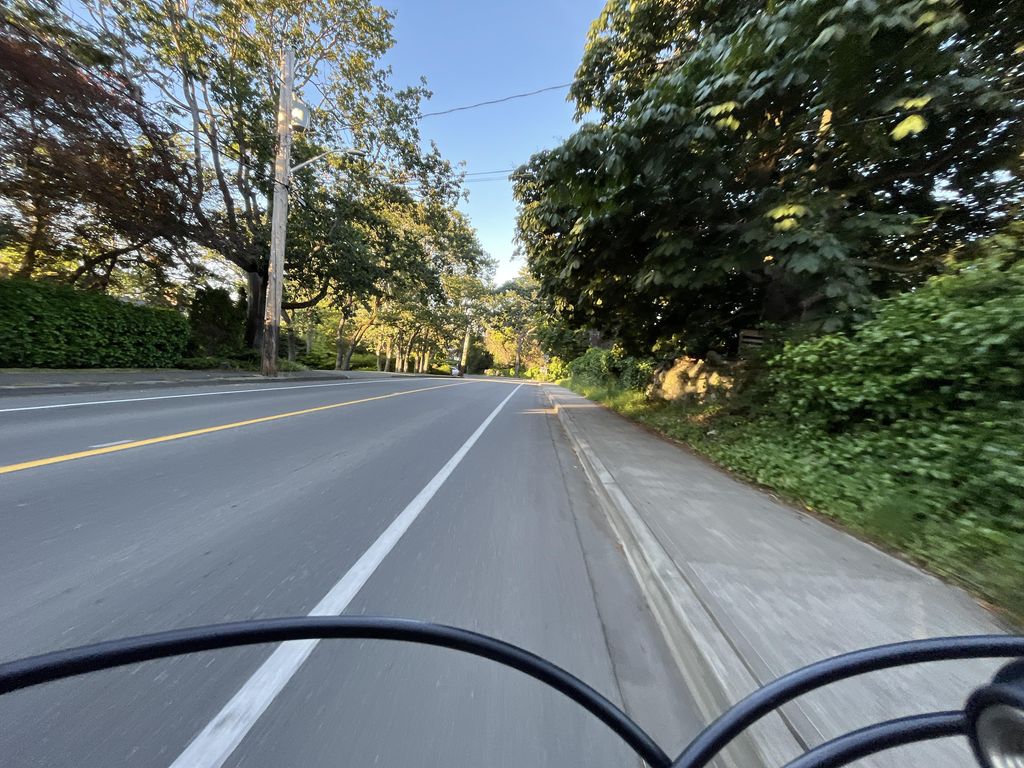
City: victoria